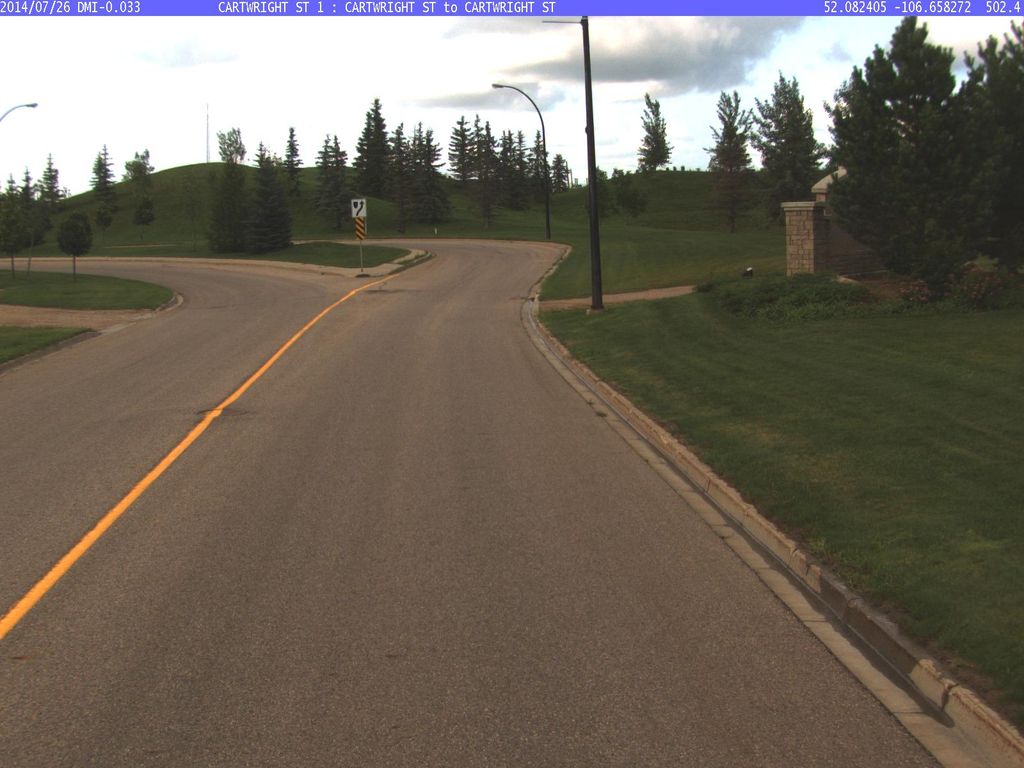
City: saskatoon